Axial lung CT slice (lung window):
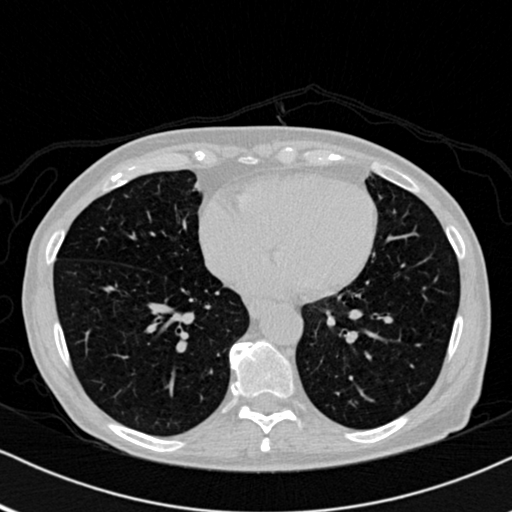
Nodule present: no